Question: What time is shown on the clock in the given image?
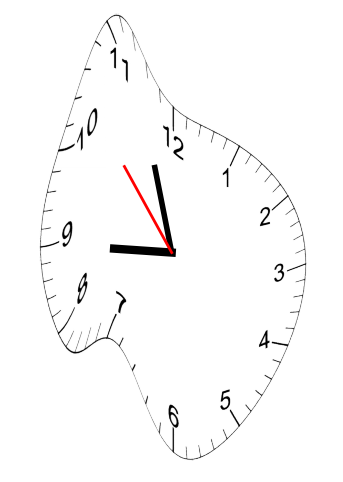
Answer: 08:56:53